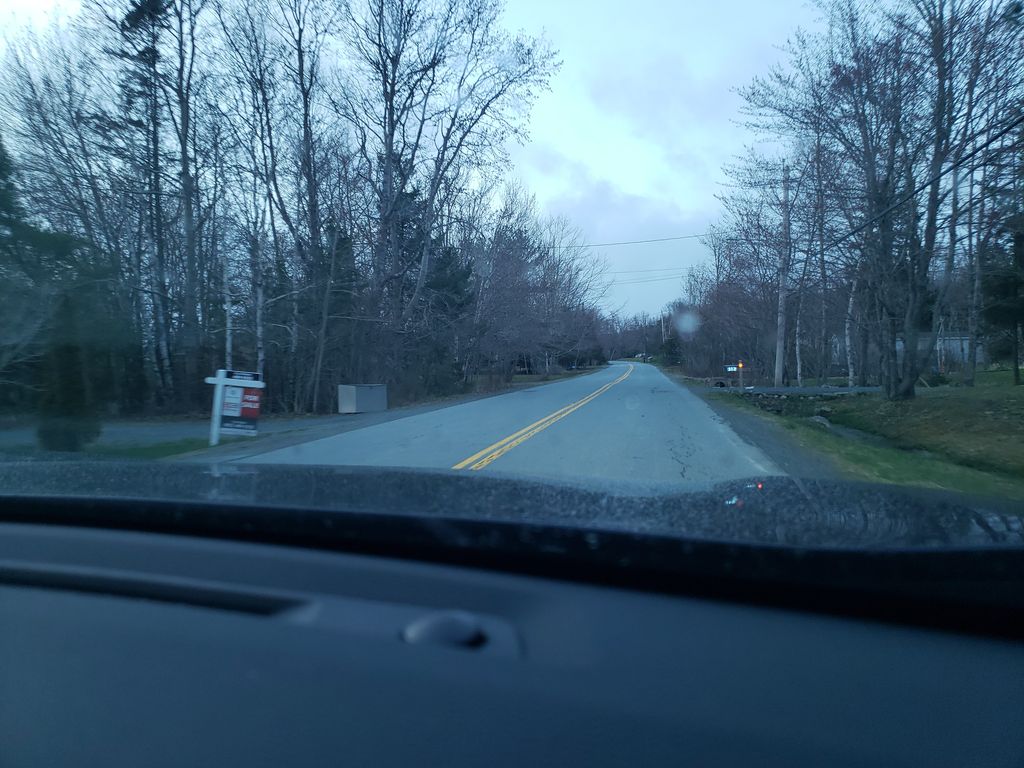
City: halifax